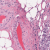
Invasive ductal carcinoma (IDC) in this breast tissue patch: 1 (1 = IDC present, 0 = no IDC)